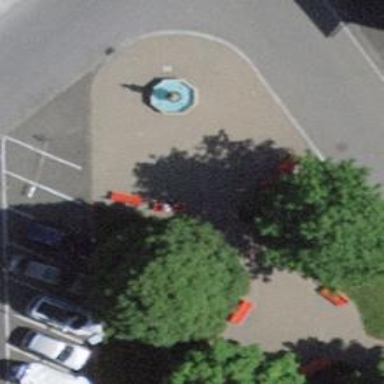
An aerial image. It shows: Bench for seating.